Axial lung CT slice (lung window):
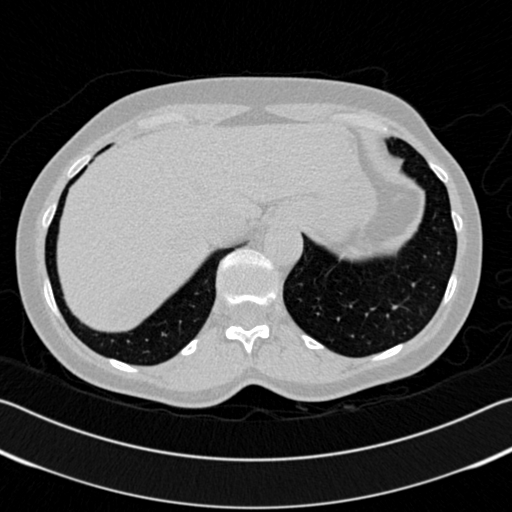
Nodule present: no